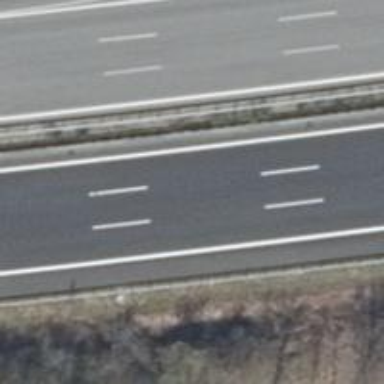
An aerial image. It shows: Motorway with concrete surface.